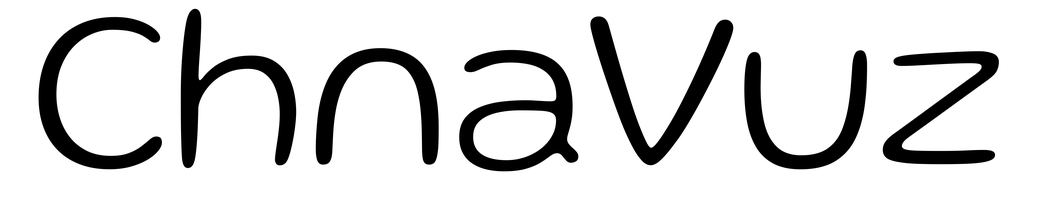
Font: Gluten_ExtraLight